A time-domain waveform of one vibration snapshot from a rolling-element bearing is shown. Classify the bearing condition as one of: normal, inner_race, outer_race, ball.
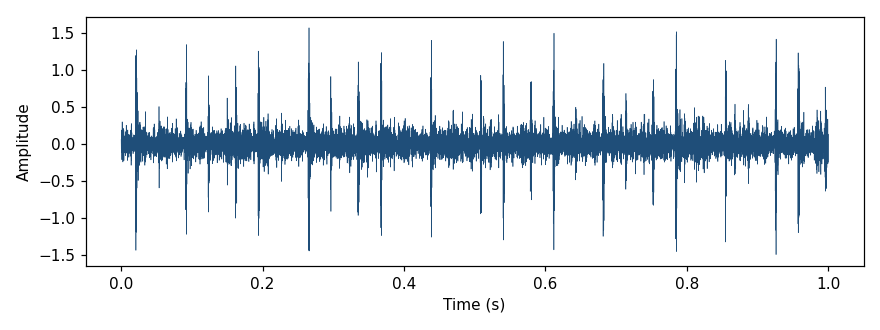
Answer: inner_race